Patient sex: F
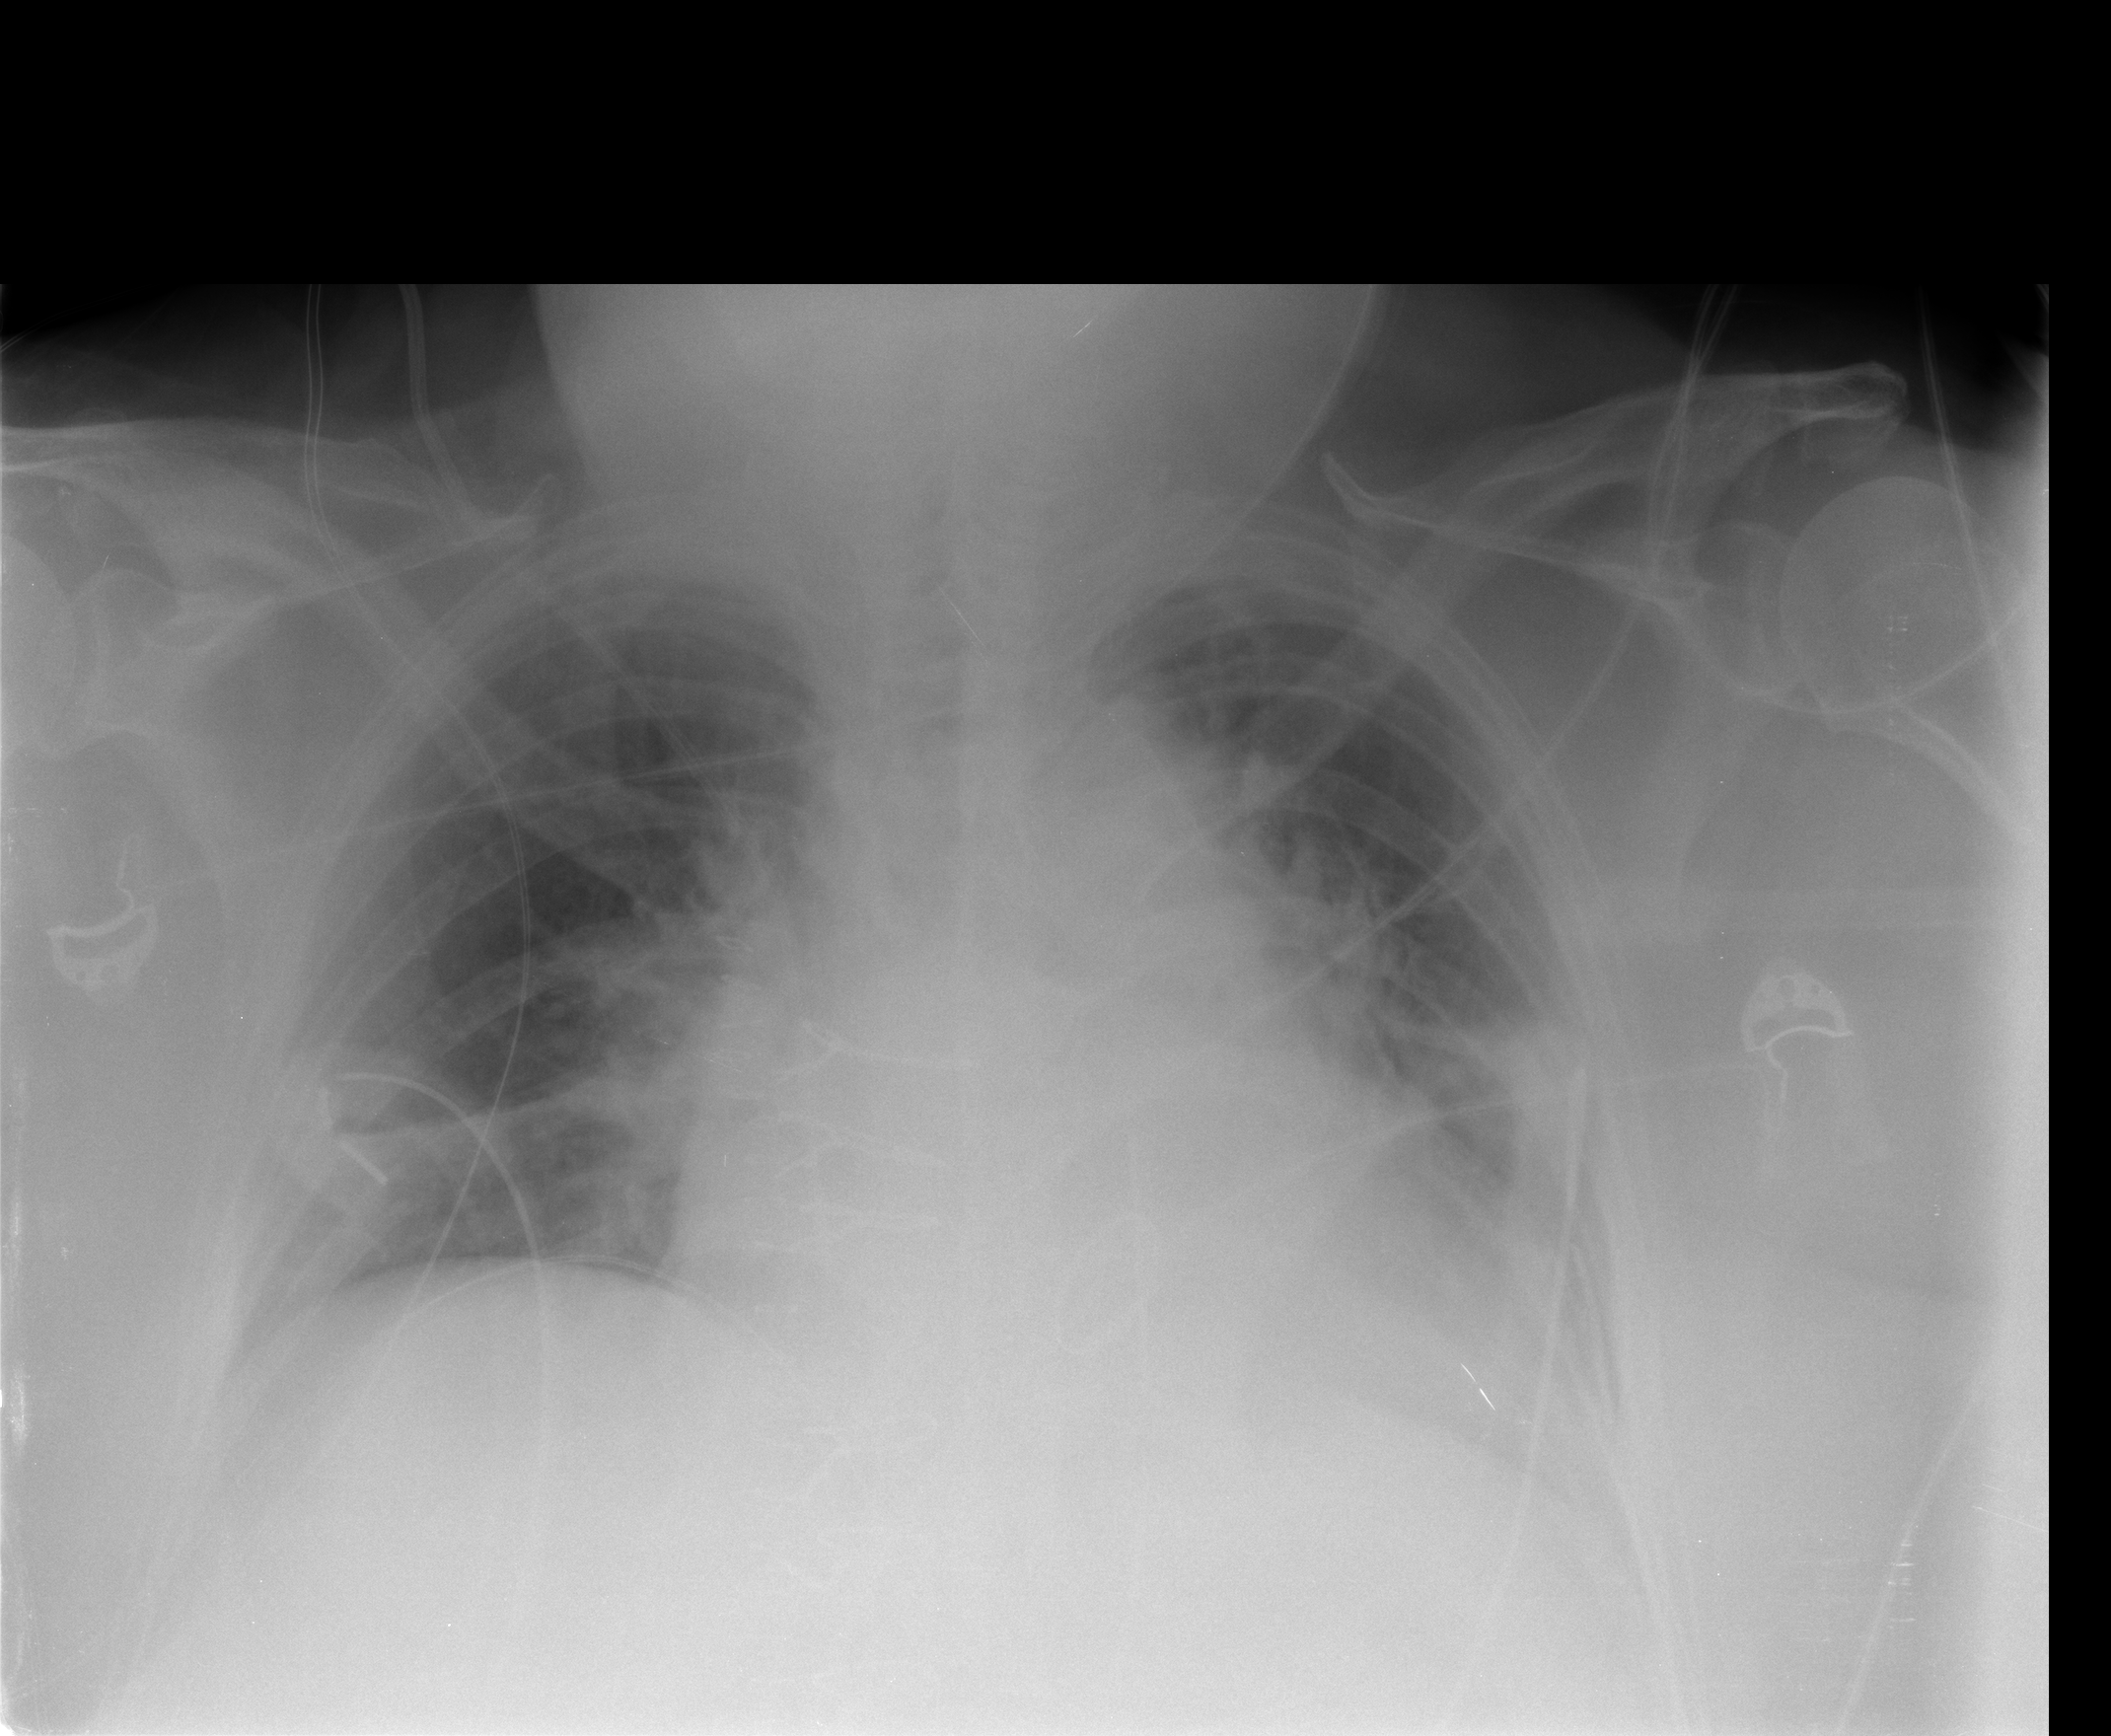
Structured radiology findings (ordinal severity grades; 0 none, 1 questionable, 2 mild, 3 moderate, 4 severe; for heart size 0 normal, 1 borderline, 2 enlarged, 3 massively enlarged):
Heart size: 1
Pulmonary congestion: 2
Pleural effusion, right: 0
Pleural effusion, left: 1
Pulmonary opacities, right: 1
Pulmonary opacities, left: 1
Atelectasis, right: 0
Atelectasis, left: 2